Field crop: maize
Growth stage: 2
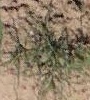
Species: salsola